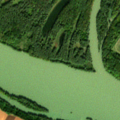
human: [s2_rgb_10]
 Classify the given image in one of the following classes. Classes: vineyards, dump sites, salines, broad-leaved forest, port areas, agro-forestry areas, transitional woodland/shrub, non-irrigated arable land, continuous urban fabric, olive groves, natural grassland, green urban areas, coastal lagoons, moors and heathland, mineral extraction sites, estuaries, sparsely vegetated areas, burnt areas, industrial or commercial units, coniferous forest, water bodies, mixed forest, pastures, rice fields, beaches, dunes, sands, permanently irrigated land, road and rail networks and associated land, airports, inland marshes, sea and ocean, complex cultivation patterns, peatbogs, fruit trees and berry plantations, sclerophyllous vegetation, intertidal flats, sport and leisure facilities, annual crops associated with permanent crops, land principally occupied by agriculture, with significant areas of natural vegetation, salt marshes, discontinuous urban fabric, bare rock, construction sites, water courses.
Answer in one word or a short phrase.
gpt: non-irrigated arable land, land principally occupied by agriculture, with significant areas of natural vegetation, broad-leaved forest, transitional woodland/shrub, inland marshes, water courses